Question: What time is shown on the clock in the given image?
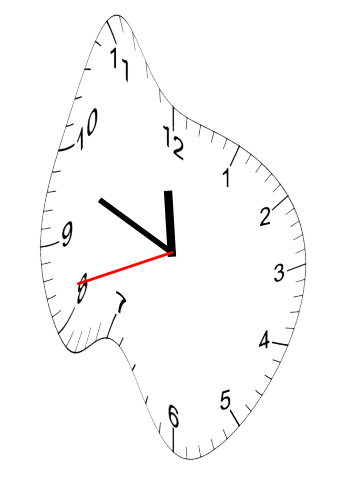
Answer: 11:48:42